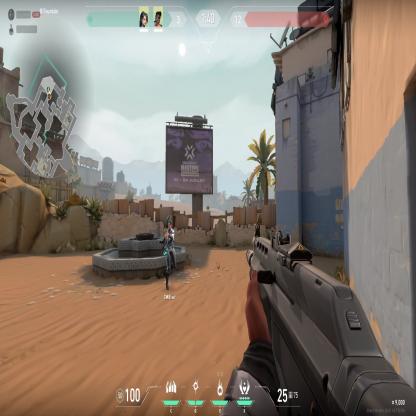
Label: teammate